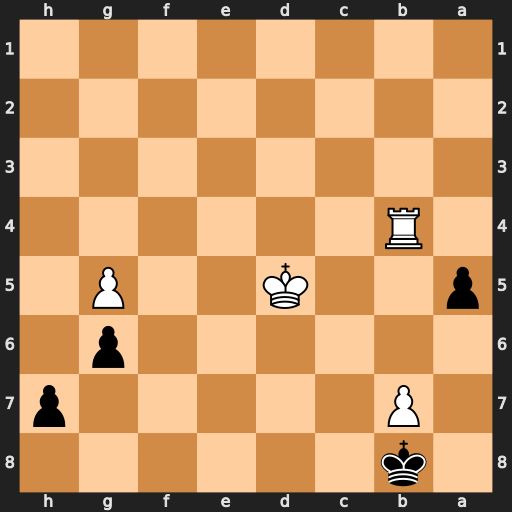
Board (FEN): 1k6/1P5p/6p1/p2K2P1/1R6/8/8/8
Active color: b
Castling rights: -
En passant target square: -
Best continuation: axb4 Kc4 Kxb7 Kxb4 Kb6